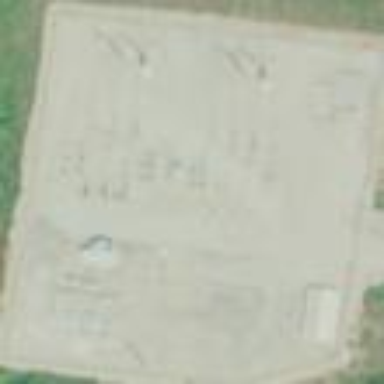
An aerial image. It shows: Power substation enclosed by fence.